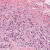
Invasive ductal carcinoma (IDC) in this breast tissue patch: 1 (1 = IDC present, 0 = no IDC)